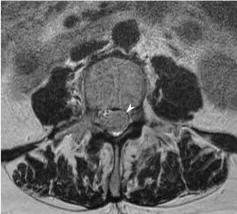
Sagittal.
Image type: radiology (mri)